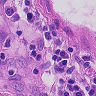
Metastatic tissue present: no